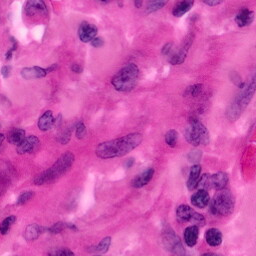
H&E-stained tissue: Pancreatic